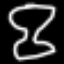
Label: hourglass